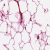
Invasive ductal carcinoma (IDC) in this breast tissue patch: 0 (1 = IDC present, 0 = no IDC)